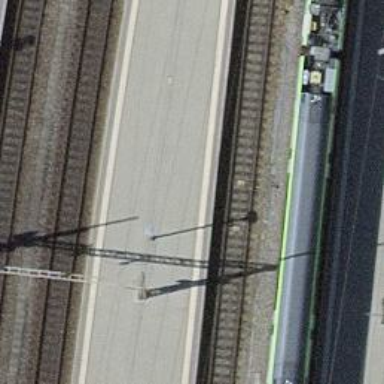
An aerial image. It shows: Single railway track with electrification through contact line.